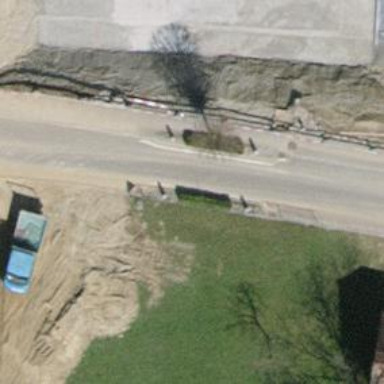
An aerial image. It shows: Double cycle barrier is in place.